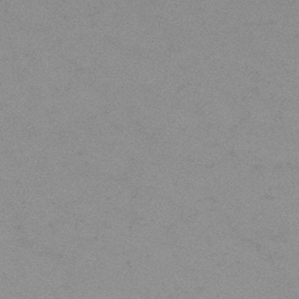
Label: frost